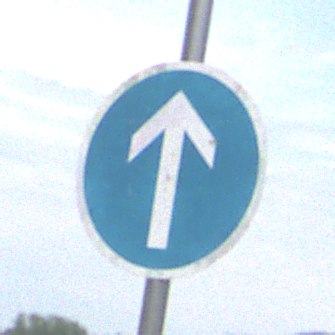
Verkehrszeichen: VorgeschriebeneFahrtrichtungGeradeaus
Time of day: Midday
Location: Outdoor (RoadRail)
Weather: PartlyCloudy
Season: NotSpecified
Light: Natural